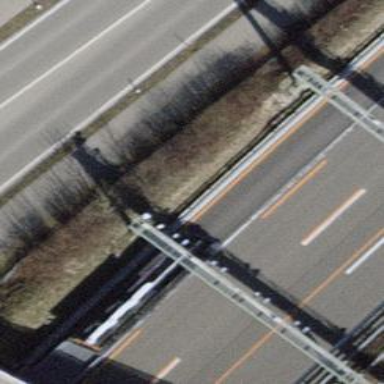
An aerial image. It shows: Toll gantry.